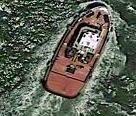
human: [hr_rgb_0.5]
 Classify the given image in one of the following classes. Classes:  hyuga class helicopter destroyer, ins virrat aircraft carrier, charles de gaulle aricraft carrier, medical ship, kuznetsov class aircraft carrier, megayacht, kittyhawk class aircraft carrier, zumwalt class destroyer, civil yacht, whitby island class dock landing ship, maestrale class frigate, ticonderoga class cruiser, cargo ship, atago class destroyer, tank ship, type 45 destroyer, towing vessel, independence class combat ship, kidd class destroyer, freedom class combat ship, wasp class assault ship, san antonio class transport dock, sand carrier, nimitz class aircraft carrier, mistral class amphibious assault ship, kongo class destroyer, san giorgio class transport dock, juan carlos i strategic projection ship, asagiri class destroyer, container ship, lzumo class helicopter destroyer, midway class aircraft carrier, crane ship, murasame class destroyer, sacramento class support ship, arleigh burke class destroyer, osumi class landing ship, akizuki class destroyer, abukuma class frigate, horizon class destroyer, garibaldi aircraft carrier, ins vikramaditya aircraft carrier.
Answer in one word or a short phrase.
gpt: Towing vessel